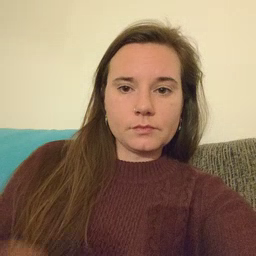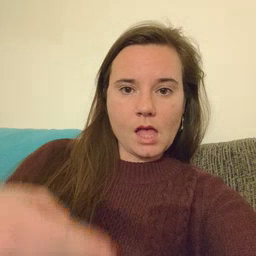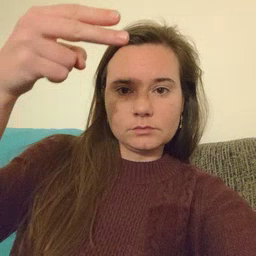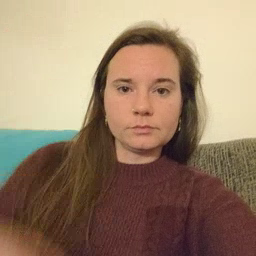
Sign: high